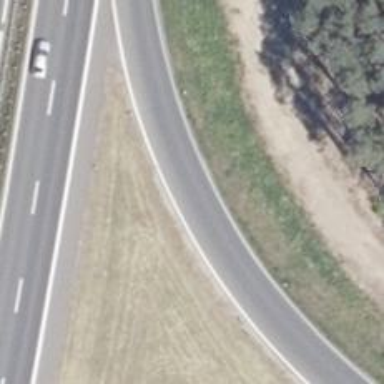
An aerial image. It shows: Asphalt trunk_link highway with motorroad access.